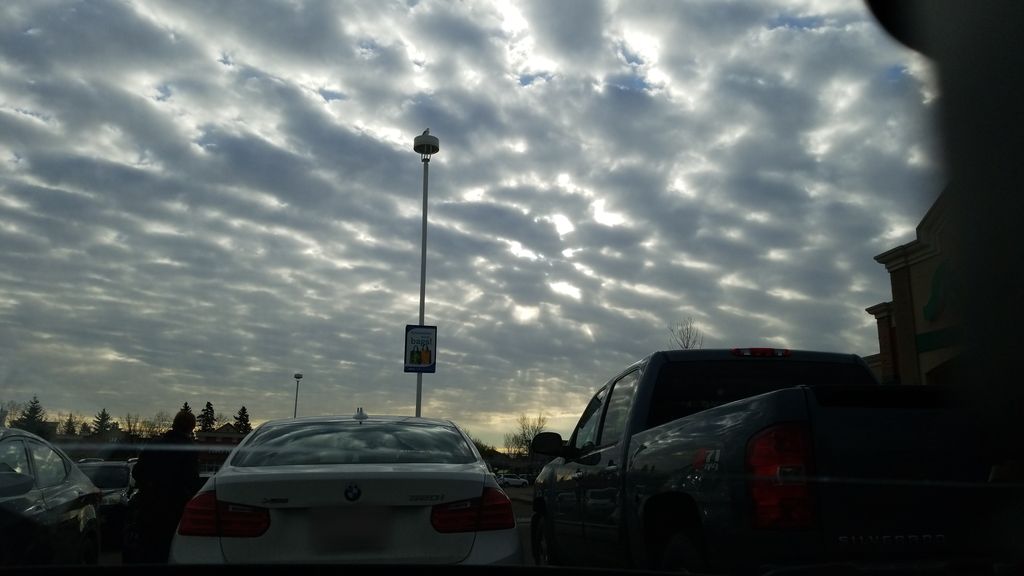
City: edmonton